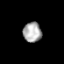
Tissue: prostate
Cell type: T cells
Senescence score: 0.7134
Nuclear area (px): 360
Mean DAPI intensity: 171.814